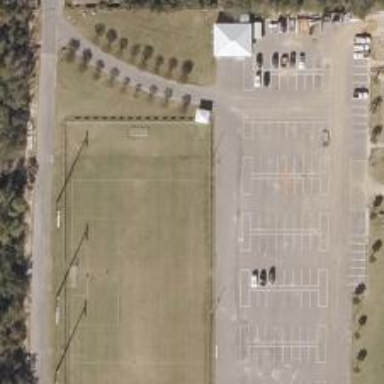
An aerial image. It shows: Soccer pitch designated for leisure and sports activities.